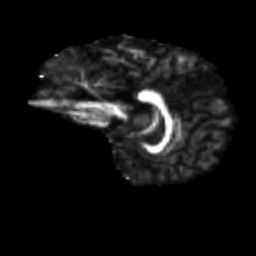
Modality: FA
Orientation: sagittal
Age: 56
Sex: male
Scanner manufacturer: siemens
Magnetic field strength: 3 T
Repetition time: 4.71 s
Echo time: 0.0906 s